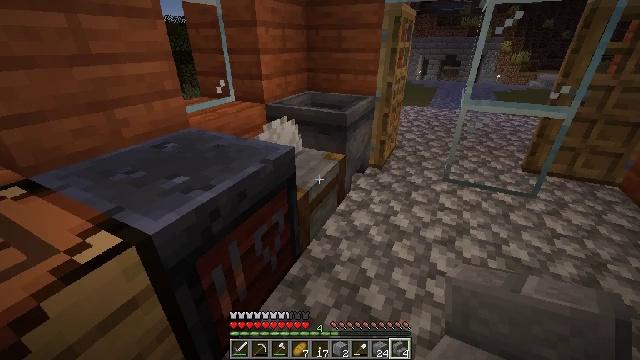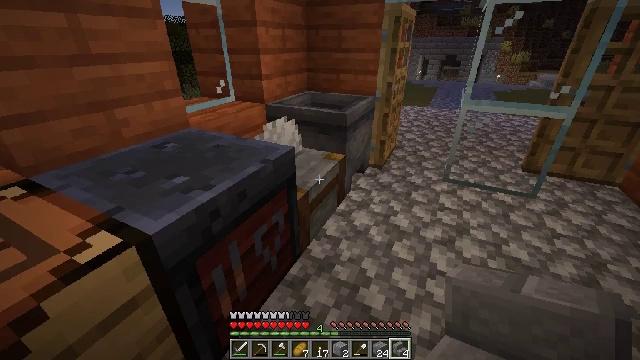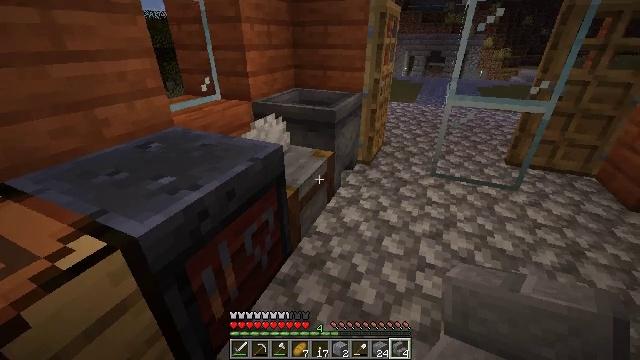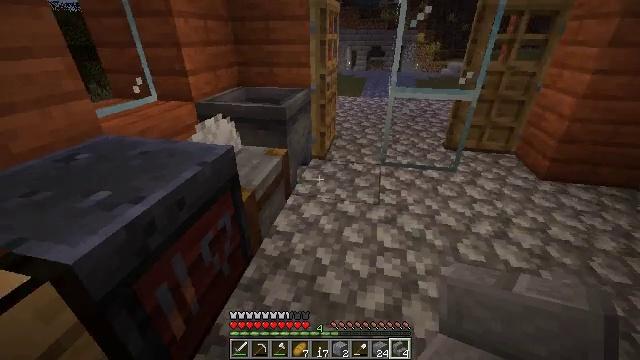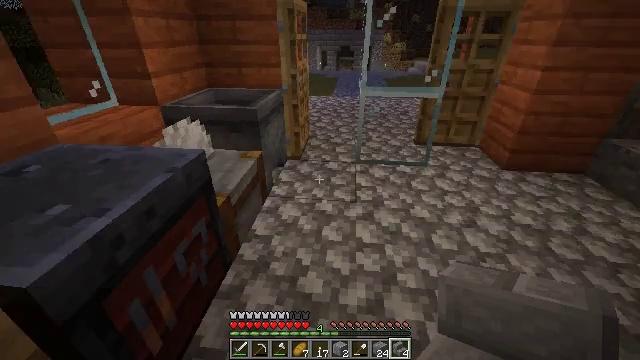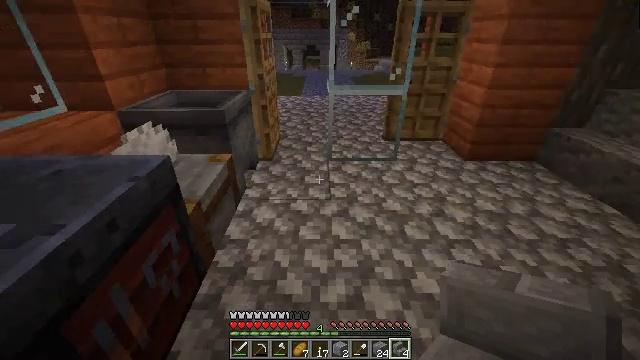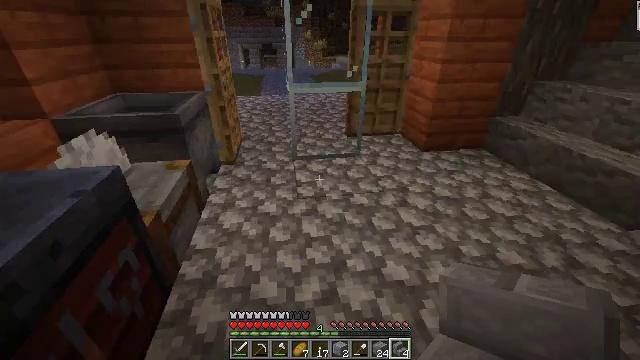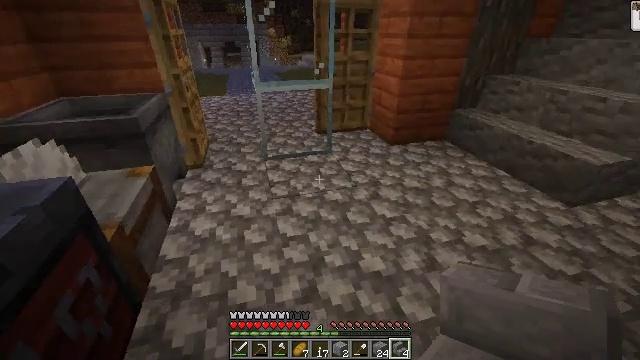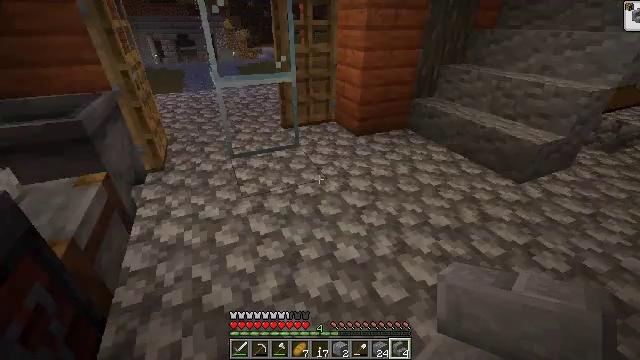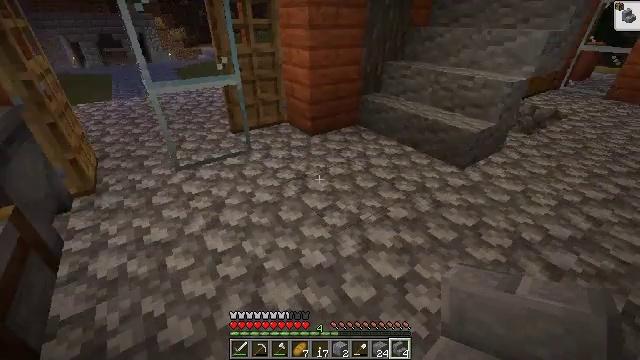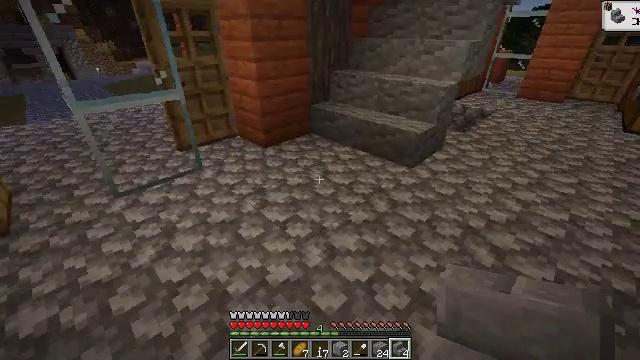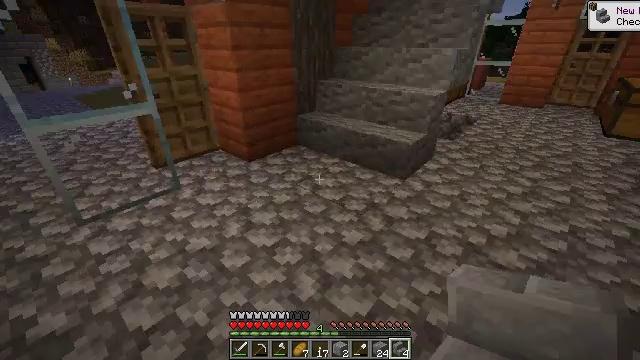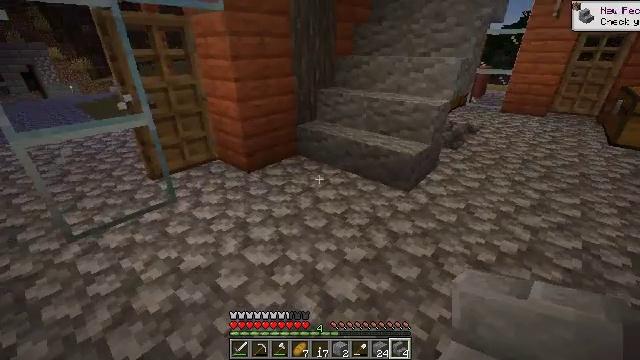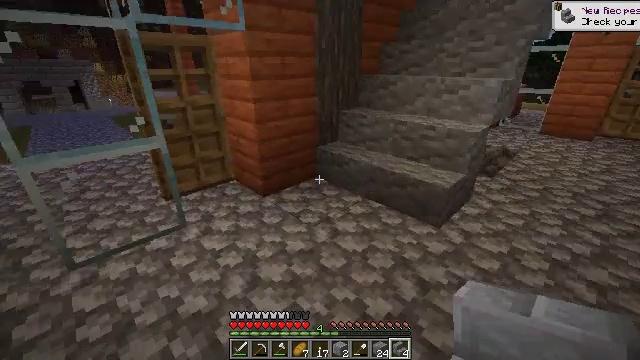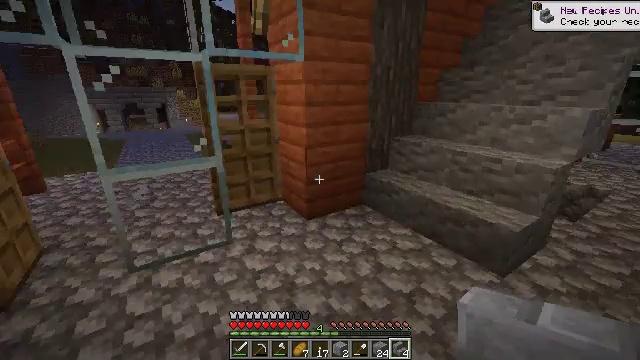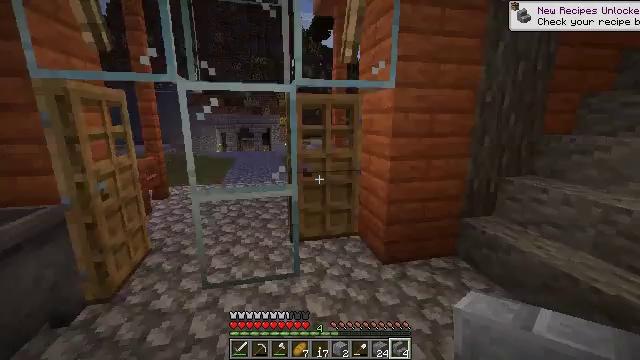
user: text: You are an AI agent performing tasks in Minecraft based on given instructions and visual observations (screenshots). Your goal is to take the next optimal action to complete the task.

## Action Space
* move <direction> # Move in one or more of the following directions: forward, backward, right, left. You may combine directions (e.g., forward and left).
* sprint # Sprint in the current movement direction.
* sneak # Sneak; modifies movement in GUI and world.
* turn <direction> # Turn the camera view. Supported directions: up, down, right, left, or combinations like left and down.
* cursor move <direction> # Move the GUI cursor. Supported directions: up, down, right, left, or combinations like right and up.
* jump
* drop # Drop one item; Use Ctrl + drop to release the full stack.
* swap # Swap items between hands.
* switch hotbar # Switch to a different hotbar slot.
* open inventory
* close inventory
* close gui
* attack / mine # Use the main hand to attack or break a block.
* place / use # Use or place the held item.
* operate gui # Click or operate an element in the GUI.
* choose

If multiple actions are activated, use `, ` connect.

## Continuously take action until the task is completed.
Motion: motion action
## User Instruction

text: Retrieve the stone bricks from an old building.
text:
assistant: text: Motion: no_op
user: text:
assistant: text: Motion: turn right
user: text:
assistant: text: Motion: turn right
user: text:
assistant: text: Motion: turn right
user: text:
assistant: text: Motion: turn right
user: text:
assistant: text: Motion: turn right
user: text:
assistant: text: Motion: turn right
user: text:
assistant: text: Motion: turn right and down
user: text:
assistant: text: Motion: move forward, turn right
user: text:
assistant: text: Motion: move forward, turn right and up
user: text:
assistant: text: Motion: move forward, turn right and up
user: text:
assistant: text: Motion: move forward, turn up
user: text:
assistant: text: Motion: move forward, turn left and up
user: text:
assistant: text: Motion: move forward, turn left and up
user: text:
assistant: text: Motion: move forward, turn left and up
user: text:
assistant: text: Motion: move forward, turn left and up
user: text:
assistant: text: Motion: move forward and move left, turn left and up
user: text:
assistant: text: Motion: move forward and move left
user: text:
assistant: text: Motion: move forward and move left
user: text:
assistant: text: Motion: move forward and move left
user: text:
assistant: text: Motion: move forward and move left
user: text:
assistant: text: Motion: move forward and move left
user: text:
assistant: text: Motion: move forward and move left
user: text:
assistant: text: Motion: move forward and move left
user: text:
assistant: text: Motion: move forward and move left
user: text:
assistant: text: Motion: move forward and move left
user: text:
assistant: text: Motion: move forward
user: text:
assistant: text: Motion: move forward
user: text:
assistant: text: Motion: move forward
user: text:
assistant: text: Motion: move forward